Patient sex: M
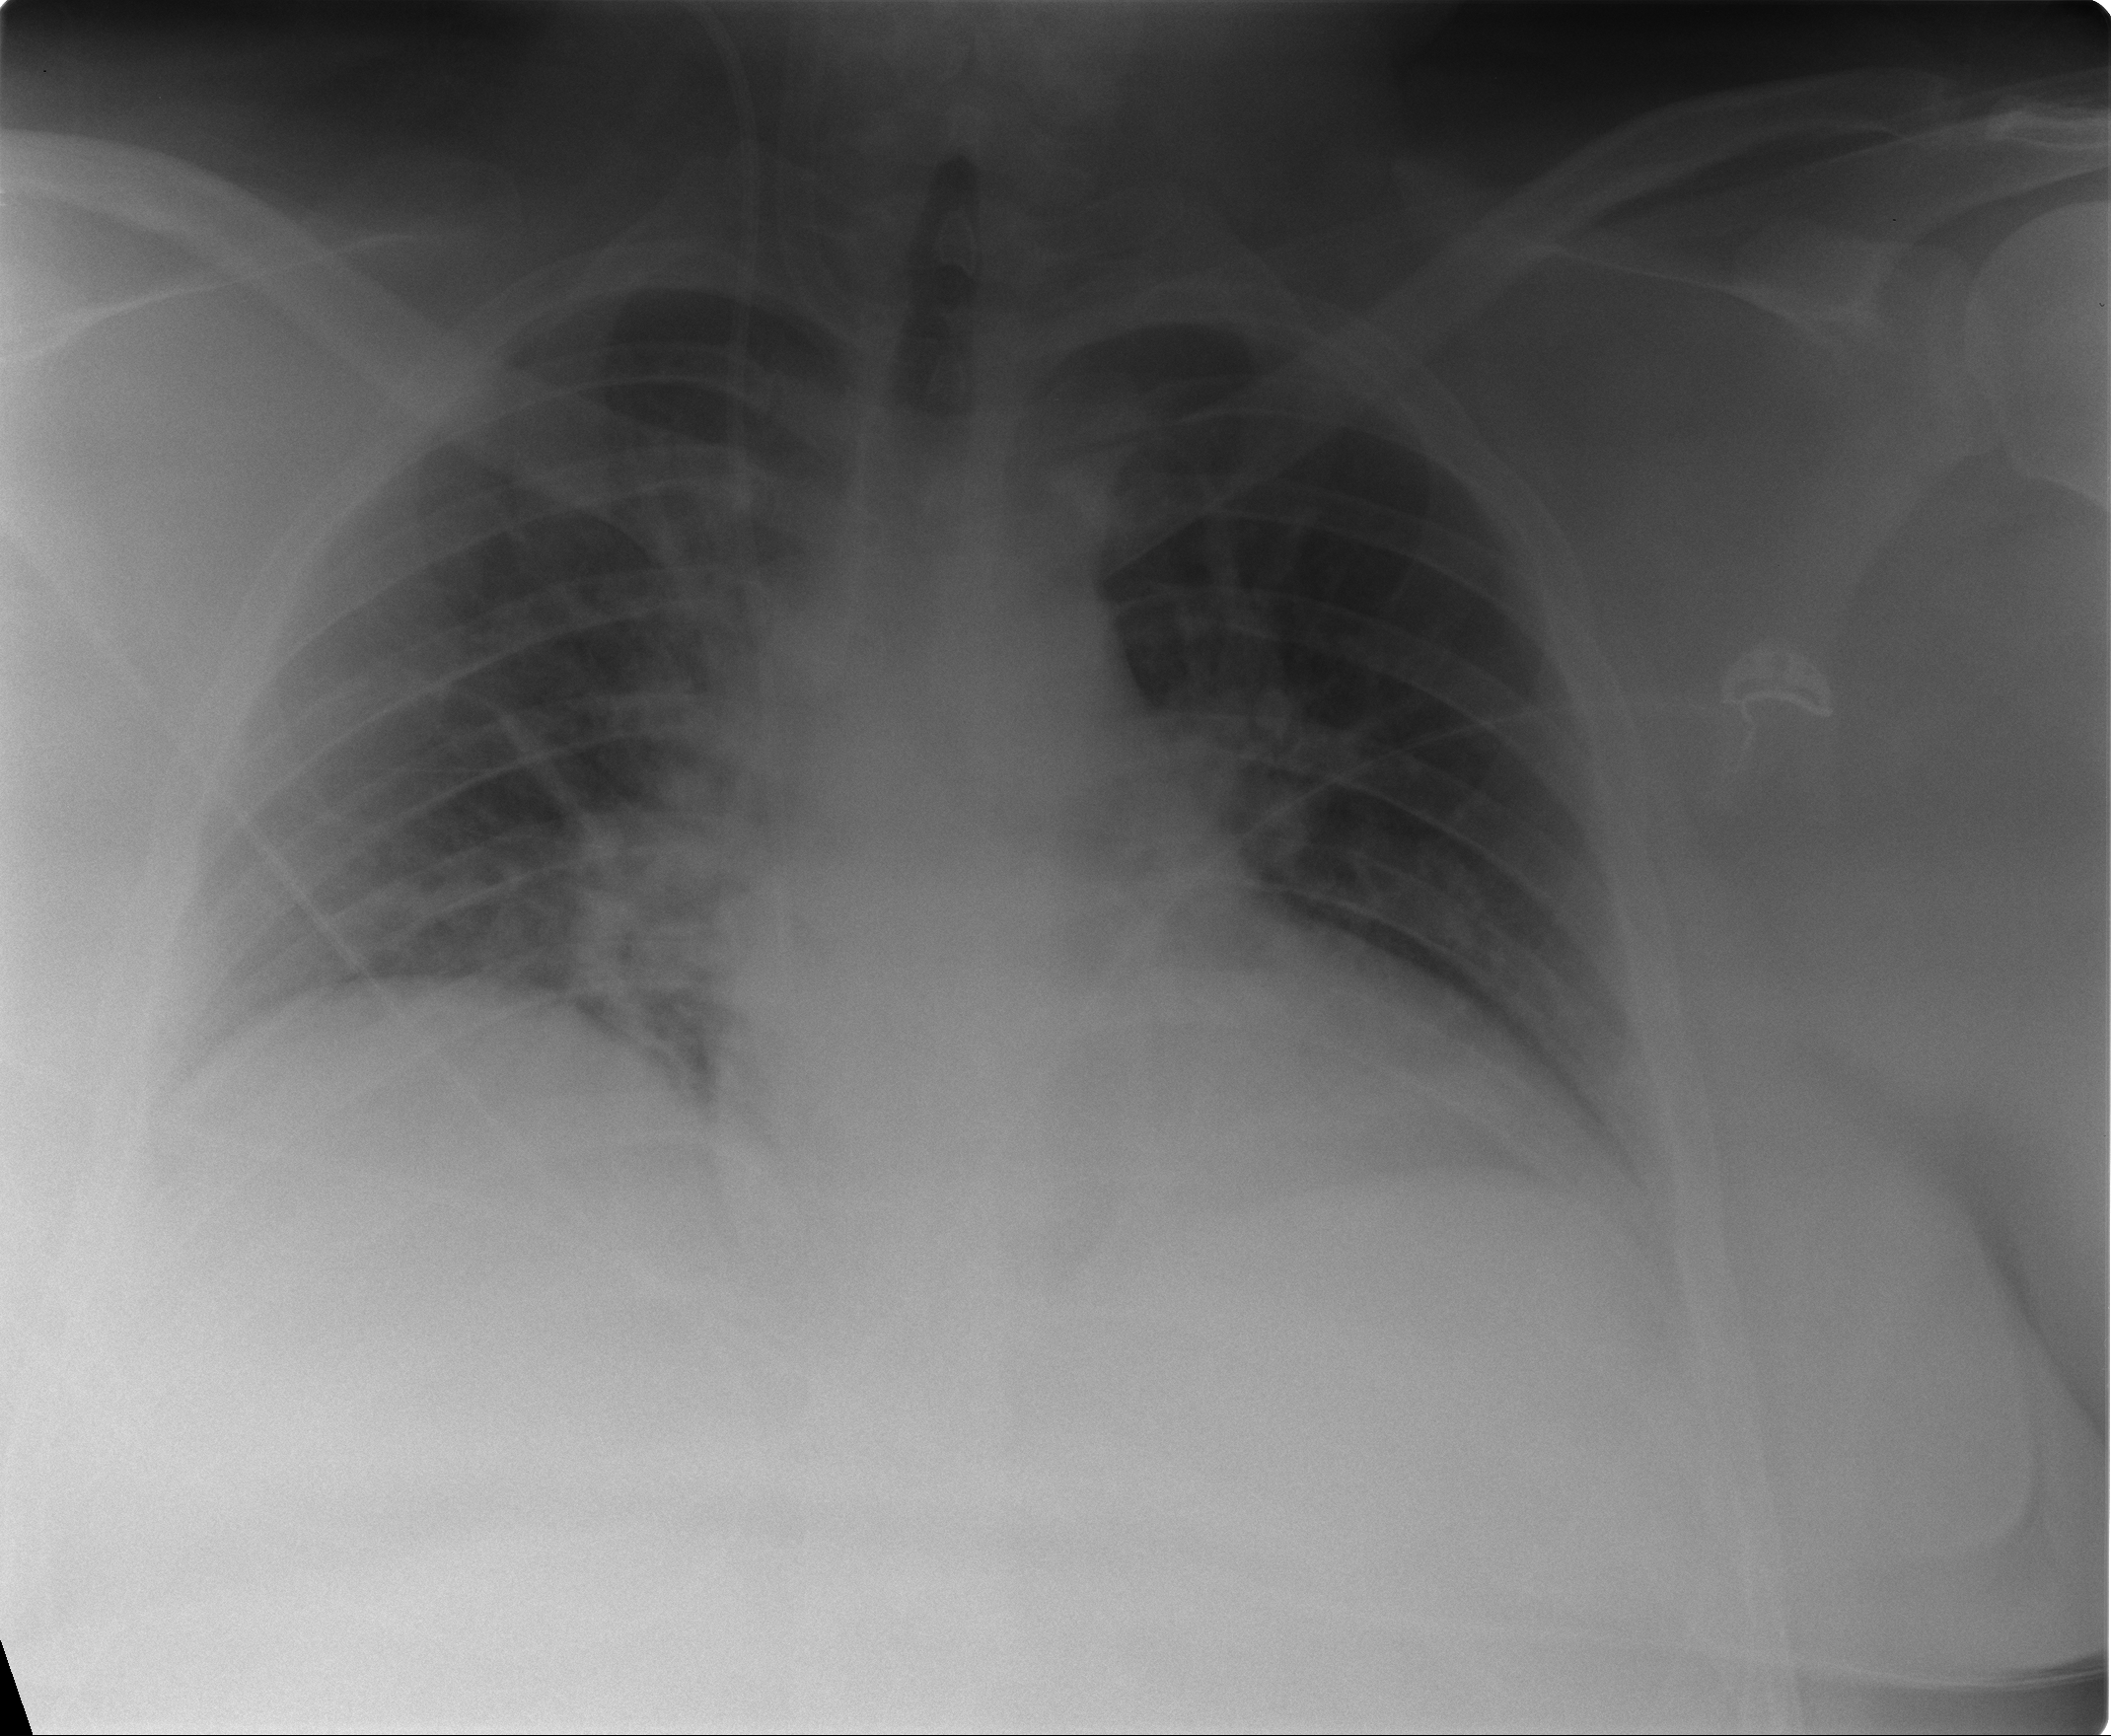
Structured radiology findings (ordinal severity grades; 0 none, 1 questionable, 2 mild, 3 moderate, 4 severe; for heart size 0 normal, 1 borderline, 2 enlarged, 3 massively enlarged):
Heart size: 2
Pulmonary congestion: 2
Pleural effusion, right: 0
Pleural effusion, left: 0
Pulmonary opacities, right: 1
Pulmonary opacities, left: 0
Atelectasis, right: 0
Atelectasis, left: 0